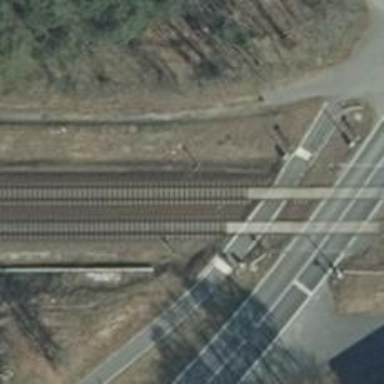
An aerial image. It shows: Railway signal.